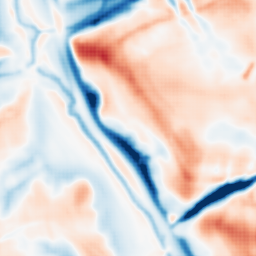
Category: multiscale
Decomposition family: dog_multiscale
Decomposition parameters: sigma_ratio: 1.6
n_scales: 4
base_sigma: 2
Upsampling method: sinc_blackman
Upsampling parameters: scale: 8
kernel_size: 16
Upsampling scale: 8